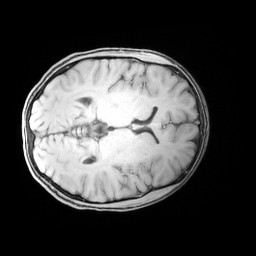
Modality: MP2RAGE
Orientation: axial
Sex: male
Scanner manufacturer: siemens
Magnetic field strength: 3 T
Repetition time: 5 s
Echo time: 0.00355 s